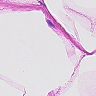
Metastatic tissue present: no